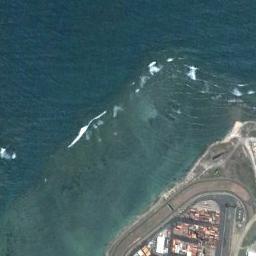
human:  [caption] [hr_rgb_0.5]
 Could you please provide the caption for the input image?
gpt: There are some buildings and roads by the beach .

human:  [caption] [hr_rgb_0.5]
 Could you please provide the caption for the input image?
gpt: The type of beach is rocky coast and the residential area beside .

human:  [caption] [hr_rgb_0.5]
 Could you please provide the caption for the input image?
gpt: Turquoise water and small red houses .

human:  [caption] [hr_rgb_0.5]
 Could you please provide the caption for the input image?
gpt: There are several houses by the beach .

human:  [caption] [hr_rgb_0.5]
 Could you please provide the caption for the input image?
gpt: Many buildings  are beside the beach .